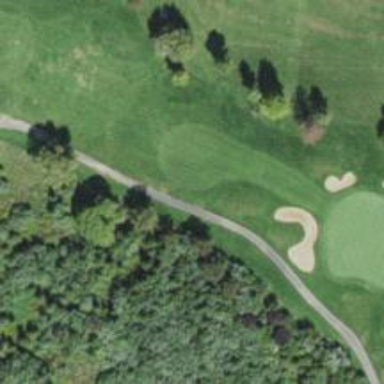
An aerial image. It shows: Asphalt service road used as golf cart path.